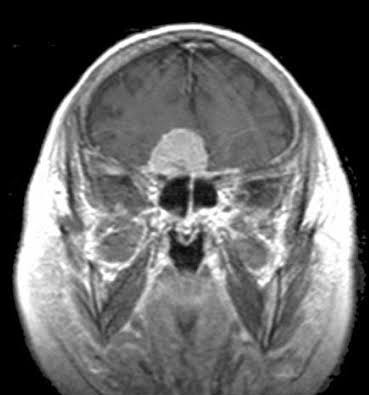
Label: meningioma